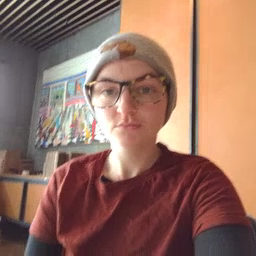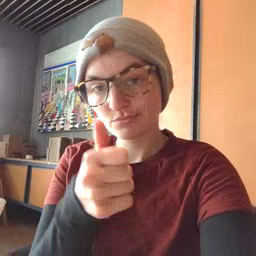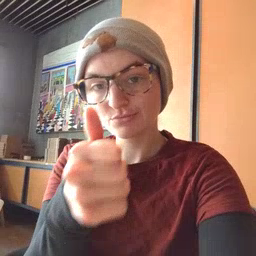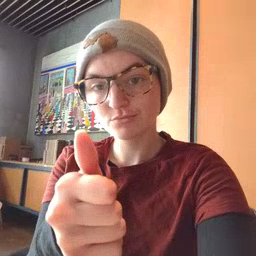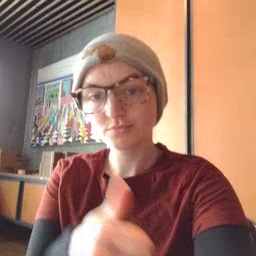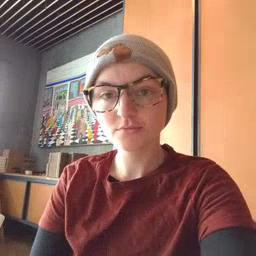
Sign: yourself